Field crop: tomato
Growth stage: 2
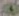
Species: solanum